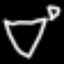
Label: diamond